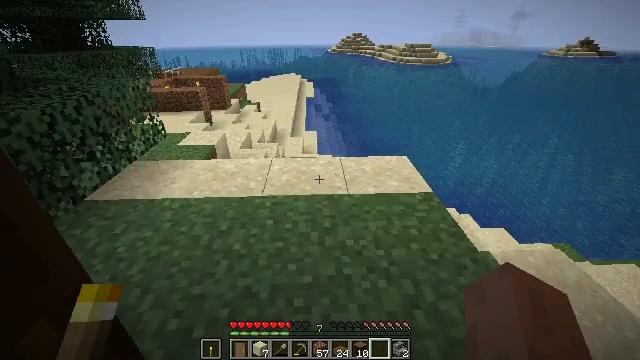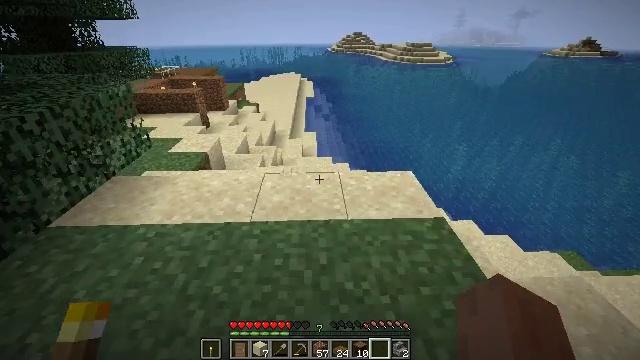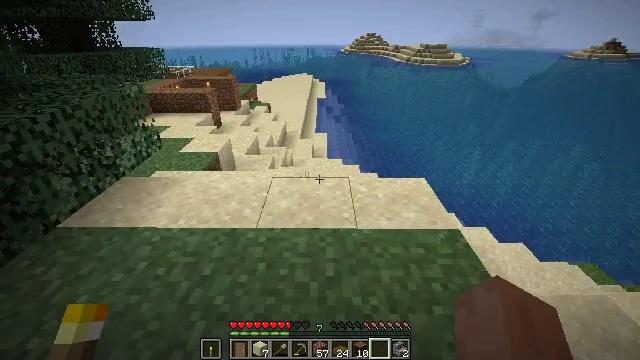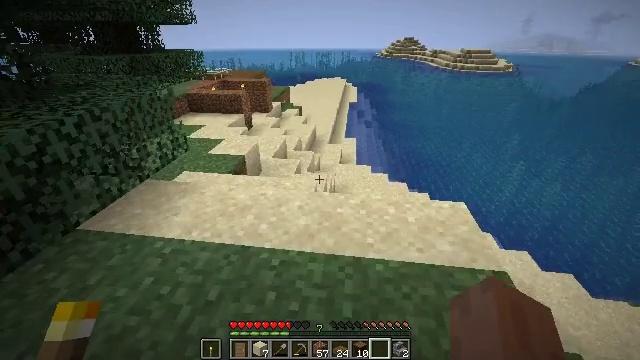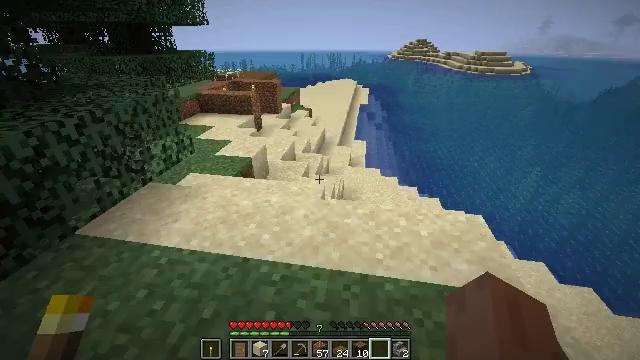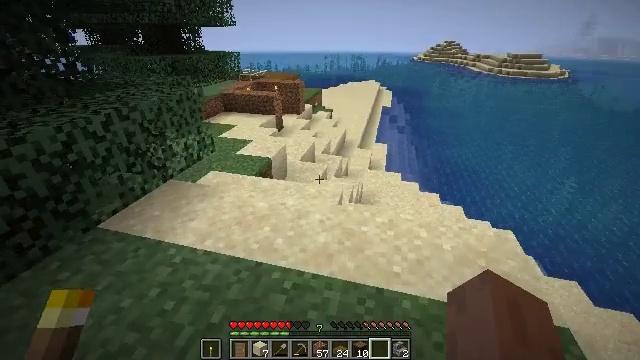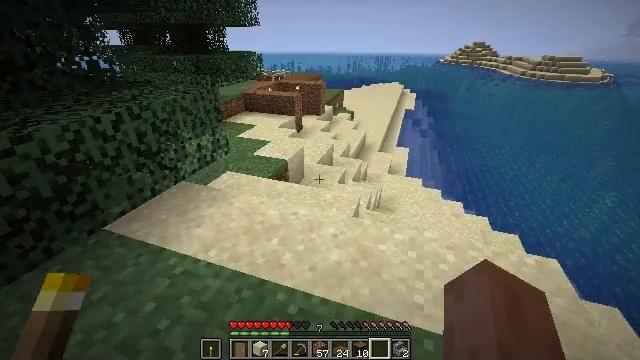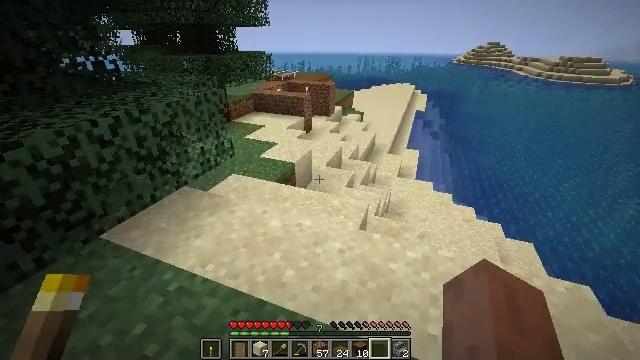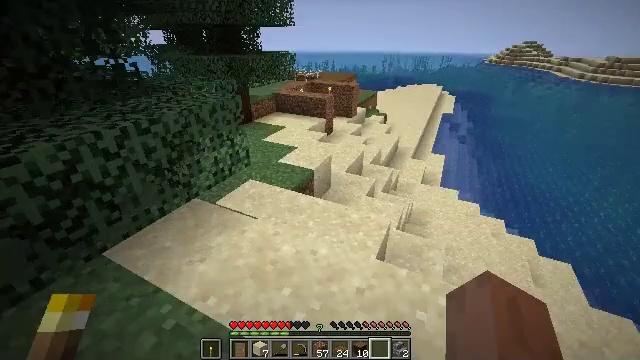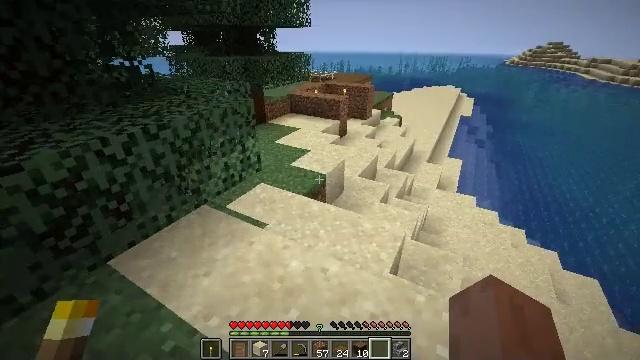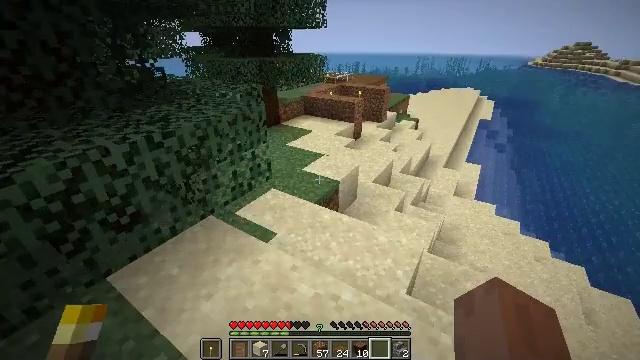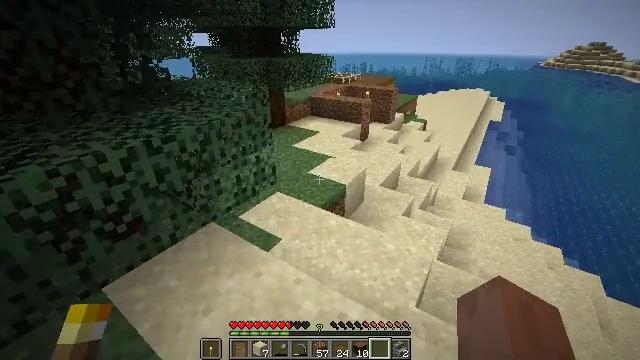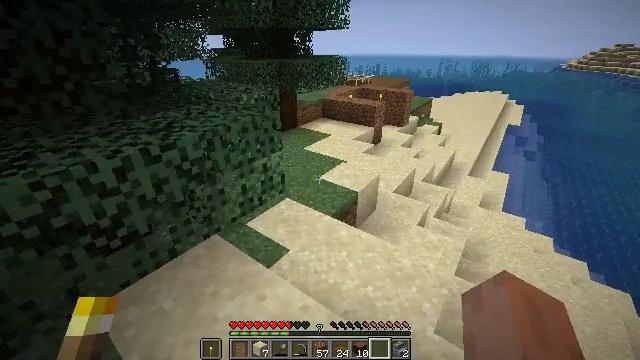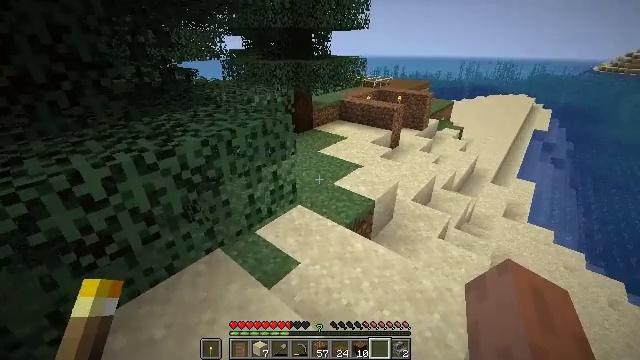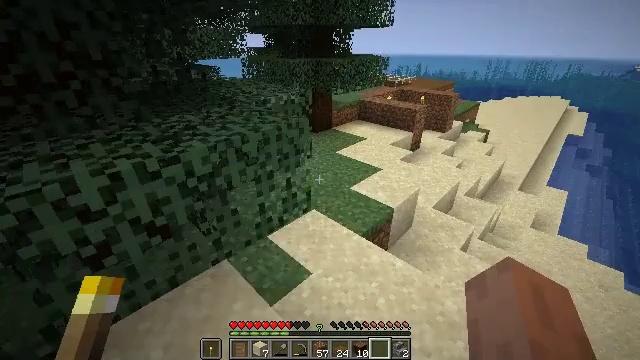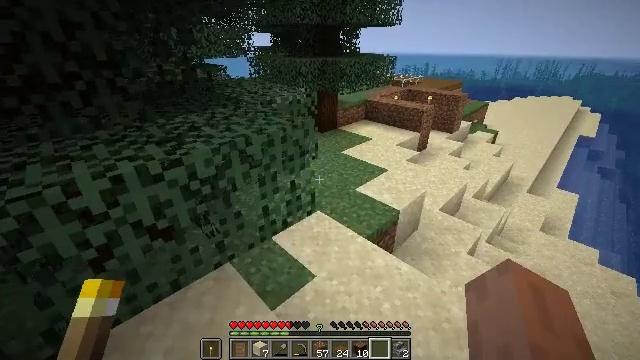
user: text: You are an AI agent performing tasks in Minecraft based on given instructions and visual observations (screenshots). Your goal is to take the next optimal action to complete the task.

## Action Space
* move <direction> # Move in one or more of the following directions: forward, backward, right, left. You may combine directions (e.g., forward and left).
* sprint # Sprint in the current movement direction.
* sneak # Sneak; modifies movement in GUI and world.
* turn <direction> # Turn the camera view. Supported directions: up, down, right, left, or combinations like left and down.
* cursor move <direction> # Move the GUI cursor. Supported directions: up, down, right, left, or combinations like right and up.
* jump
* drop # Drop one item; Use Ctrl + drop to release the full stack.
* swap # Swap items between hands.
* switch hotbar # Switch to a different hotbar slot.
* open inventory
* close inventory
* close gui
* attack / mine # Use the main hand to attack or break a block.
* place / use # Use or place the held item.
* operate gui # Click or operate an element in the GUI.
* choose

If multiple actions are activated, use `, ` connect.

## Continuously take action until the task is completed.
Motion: motion action
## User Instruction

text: Harvest spruce planks for building.
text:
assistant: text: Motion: move forward
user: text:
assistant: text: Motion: move forward, turn left
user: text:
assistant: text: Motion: move forward, turn left
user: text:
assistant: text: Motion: move forward, turn left
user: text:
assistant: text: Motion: move forward, turn left
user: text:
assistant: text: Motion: move forward, turn left
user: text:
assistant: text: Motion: move forward, turn left
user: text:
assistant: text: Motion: move forward, turn left
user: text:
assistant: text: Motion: move forward, turn left
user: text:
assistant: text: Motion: move forward, turn left
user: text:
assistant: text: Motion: move forward, turn left
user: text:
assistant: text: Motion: move forward, turn left
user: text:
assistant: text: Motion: move forward, turn left
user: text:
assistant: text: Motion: move forward, turn left
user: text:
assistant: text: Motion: move forward, turn left
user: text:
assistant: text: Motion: move forward
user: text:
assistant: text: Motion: move forward
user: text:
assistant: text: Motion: move forward
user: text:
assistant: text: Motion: move forward
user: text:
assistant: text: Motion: move forward, turn right
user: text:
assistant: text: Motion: move forward, turn right
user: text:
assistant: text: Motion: move forward, turn right
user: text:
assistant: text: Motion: move forward, turn right
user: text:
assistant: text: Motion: move forward, turn right
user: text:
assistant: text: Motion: move forward, turn right
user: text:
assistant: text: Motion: move forward
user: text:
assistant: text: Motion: move forward
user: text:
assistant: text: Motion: move forward
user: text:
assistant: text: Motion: move forward
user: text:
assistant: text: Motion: move forward